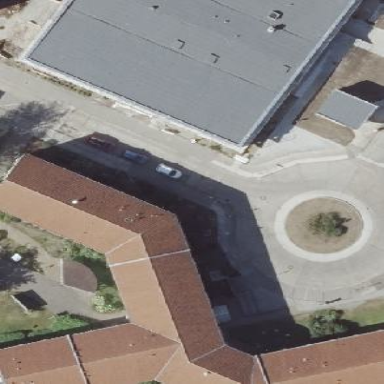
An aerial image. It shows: Hostel building.